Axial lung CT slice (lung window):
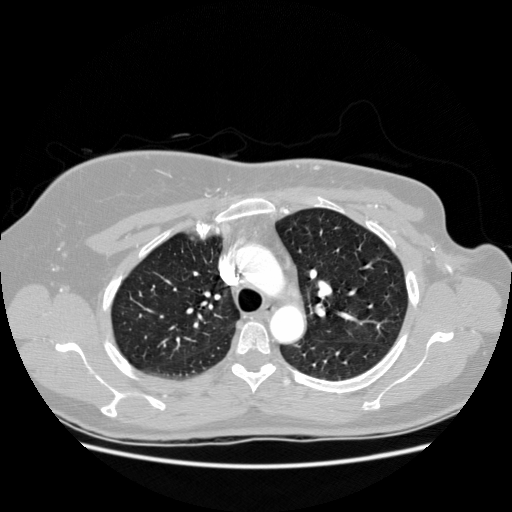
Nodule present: no